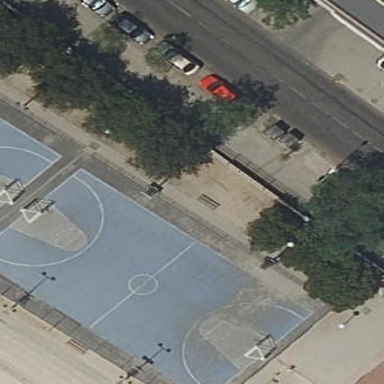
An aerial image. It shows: Basketball court on pitch.